Question: I execute an ajax function that takes 3 seconds + so in this time I would like the text of the a link to change to "Please wait...". I tried the JavaScript code below but what happens is the text does not change and the function executes as normal. Please if someone could point out my mistake.
'''
<a id="emailGarageList" href="javascript:EmailGarageList(347)">Email Garage List...</a>
'''

'''
function EmailGarageList(fId) {
$('#emailGarageList').text('Please wait...');
$.ajax({
type: "POST",
url: "Default.aspx/EmailGarageList",
data: "{'fId':" + fId + ",'userId':" + userId + "}",
contentType: "application/json; charset=utf-8",
dataType: "json",
success: function (msg) {
alert("Garage List Emailed!");
},
error: function () {
alert("Error :(");
}
});
$('#emailGarageList').text('Email Garage List...');
};
'''
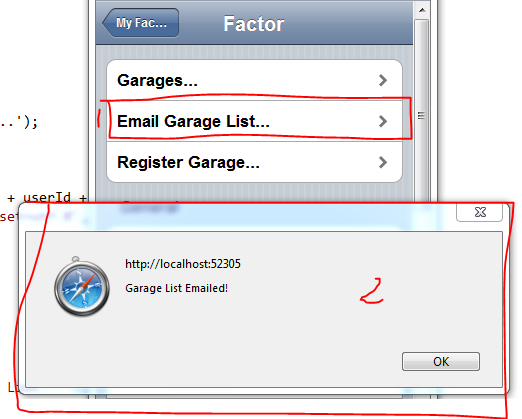
Answer: Move '$('#emailGarageList').text('Email Garage List...');' inside $.ajax call back function. $.ajax is an async call and your text below is updated right away before completing the ajax call.
'''
function EmailGarageList(fId) {
$('#emailGarageList').text('Please wait...');
$.ajax({
type: "POST",
url: "Default.aspx/EmailGarageList",
data: "{'fId':" + fId + ",'userId':" + userId + "}",
contentType: "application/json; charset=utf-8",
dataType: "json",
success: function (msg) {
alert("Garage List Emailed!");
$('#emailGarageList').text('Email Garage List...');
},
error: function () {
alert("Error :(");
}
});
};
'''